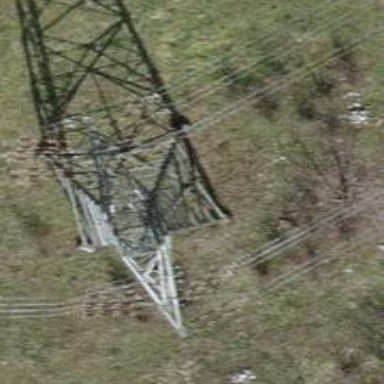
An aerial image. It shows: Power line in the image.